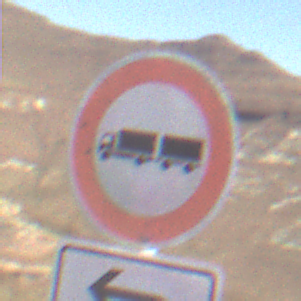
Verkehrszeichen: VerbotLastkraftwagenMitAnhaenger
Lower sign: RichtungsangabeDurchPfeile2
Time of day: Midday
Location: Outdoor (Nature)
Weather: Clear
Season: NotSpecified
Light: Natural